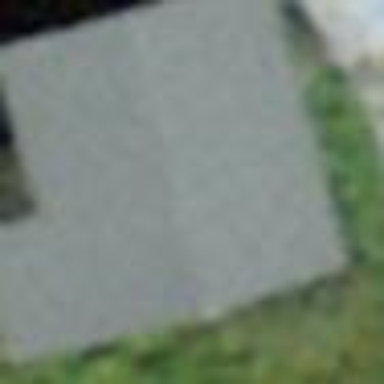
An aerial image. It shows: Hut.